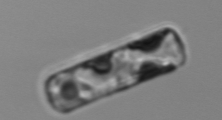
Label: Guinardia_delicatula